Interaction volume radius: 10 \u00c5
Interaction volume height: 30 \u00c5
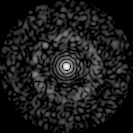
Disorder parameter: 0.8608